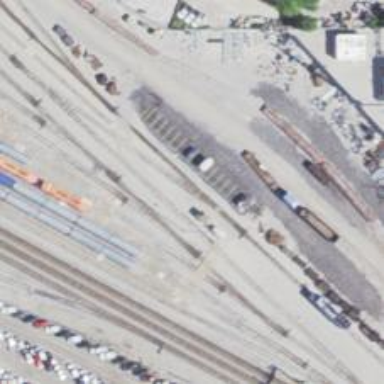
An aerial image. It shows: Railway yard used for servicing trains.